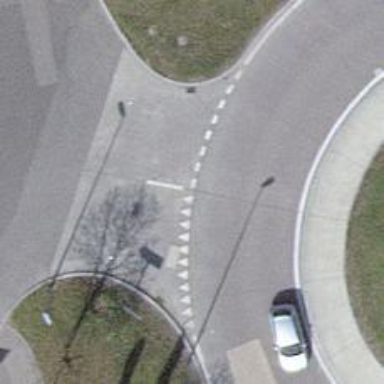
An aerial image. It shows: Road with "give way" sign.